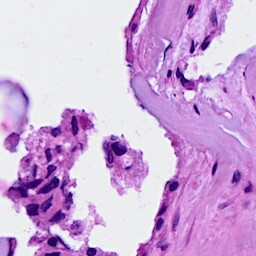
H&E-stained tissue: Breast